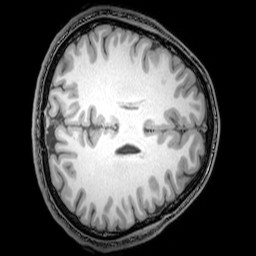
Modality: T1w
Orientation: axial
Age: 26
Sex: male
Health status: healthy
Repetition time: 0.081 s
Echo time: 0.037 s